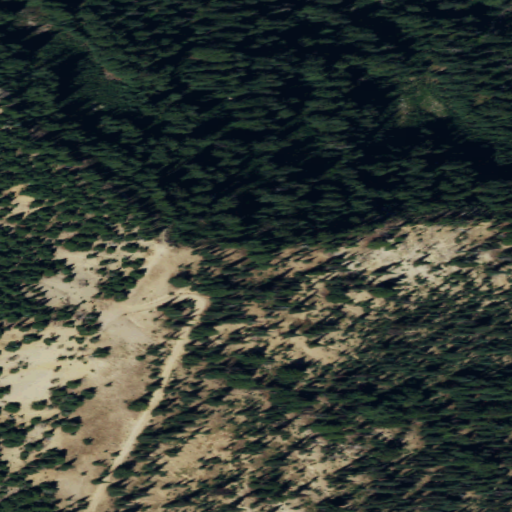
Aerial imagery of ridge(s) in Washington named Miners Ridge containing evergreen forest, grassland, shrub, open development, low intensity development, medium intensity development, and high intensity development